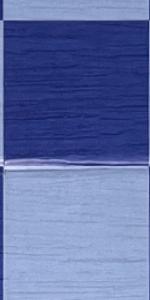
Label: Empty